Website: home-depot
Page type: billing-address
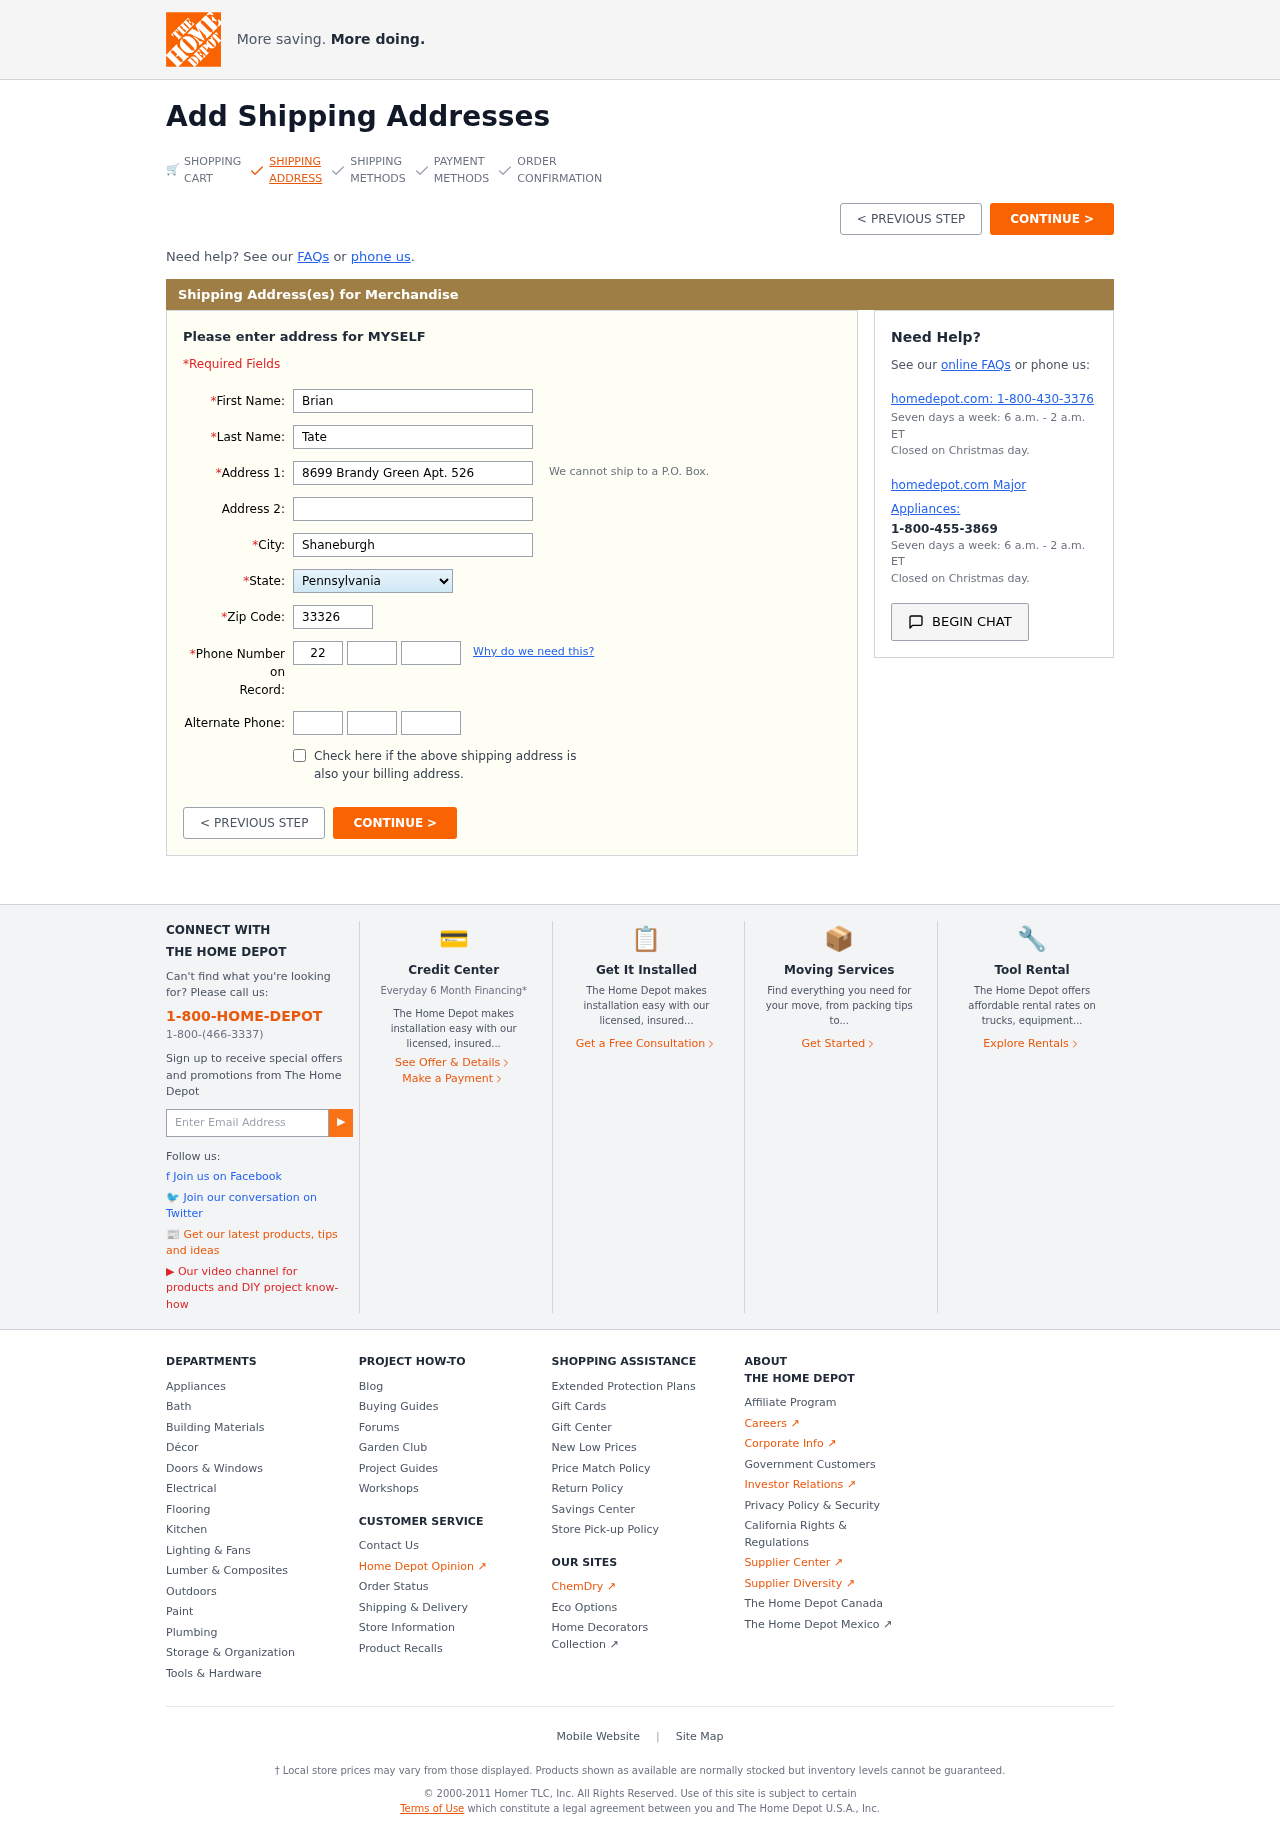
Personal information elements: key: PII_STATE
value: Pennsylvania
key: PII_FIRSTNAME
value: Brian
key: PII_LASTNAME
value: Tate
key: PII_STREET
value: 8699 Brandy Green Apt. 526
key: PII_CITY
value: Shaneburgh
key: PII_POSTCODE
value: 33326
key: PII_PHONE_AREA
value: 224
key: PII_PHONE_PREFIX
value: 483
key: PII_PHONE_LINE
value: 6147
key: PII_PHONE_ALT_AREA
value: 404
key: PII_PHONE_ALT_PREFIX
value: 542
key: PII_PHONE_ALT_LINE
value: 7090